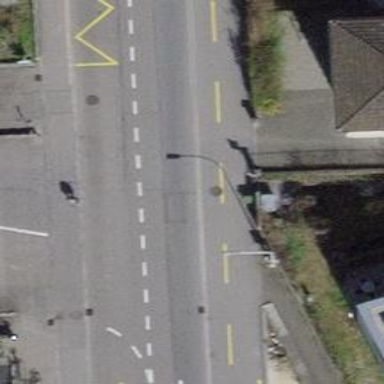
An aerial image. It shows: Primary highway with separate asphalt sidewalk.